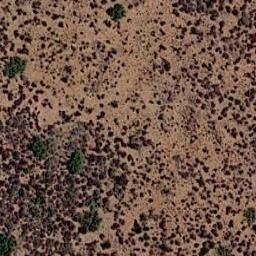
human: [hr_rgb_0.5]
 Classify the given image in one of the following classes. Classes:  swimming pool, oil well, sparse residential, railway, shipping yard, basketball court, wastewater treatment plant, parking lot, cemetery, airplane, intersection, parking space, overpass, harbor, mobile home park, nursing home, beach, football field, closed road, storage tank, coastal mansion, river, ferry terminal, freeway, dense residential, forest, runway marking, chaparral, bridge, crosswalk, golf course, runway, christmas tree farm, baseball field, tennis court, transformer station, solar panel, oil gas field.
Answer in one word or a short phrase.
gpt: chaparral